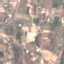
Label: PermanentCrop